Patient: sex F, age 65
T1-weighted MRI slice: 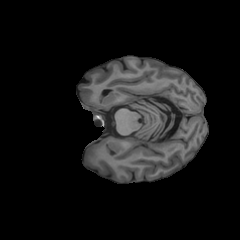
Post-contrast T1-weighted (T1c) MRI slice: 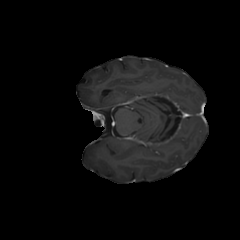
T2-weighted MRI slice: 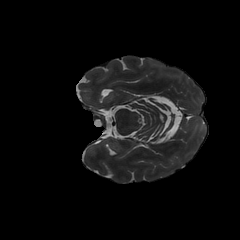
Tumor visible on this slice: no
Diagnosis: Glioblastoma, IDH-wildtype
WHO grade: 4